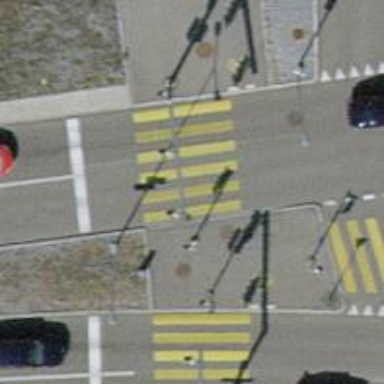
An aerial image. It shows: Asphalt road with primary link designation.